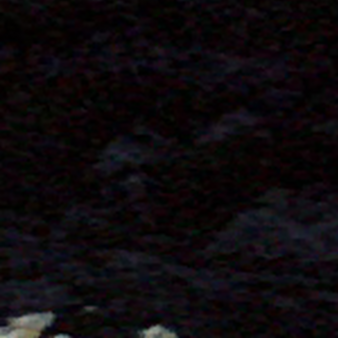
Label: other